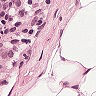
Metastatic tissue present: no